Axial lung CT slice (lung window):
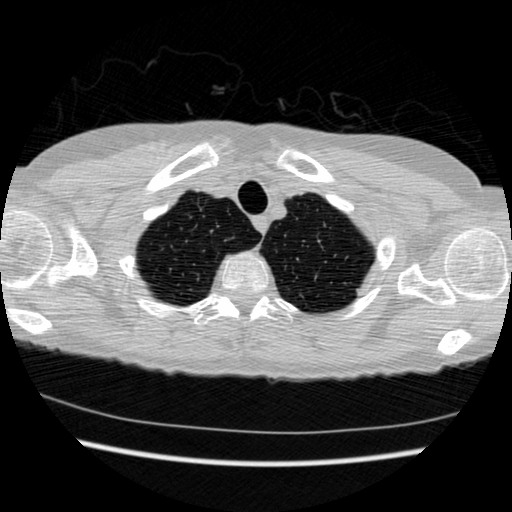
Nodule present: no